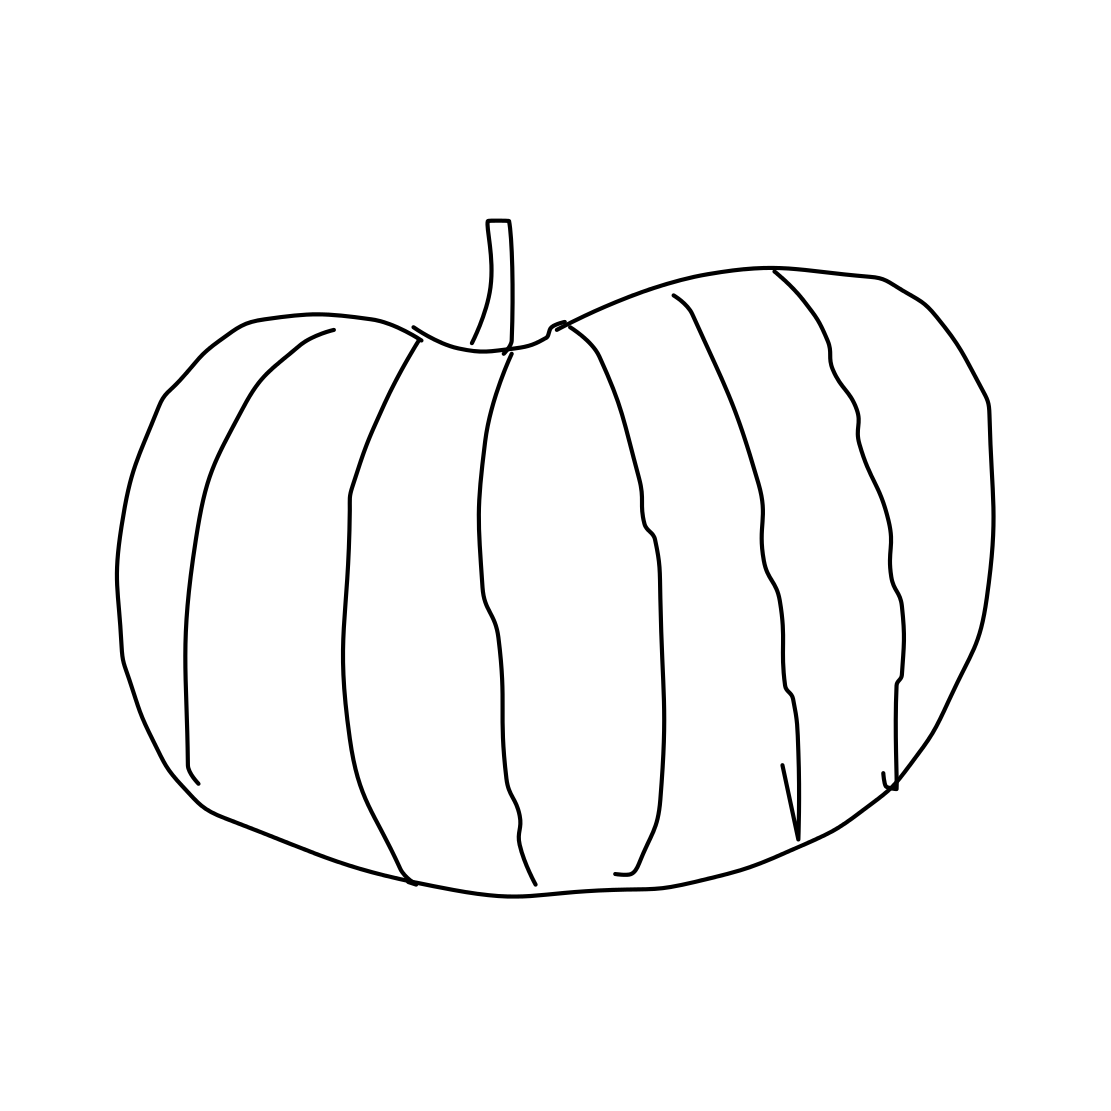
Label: pumpkin